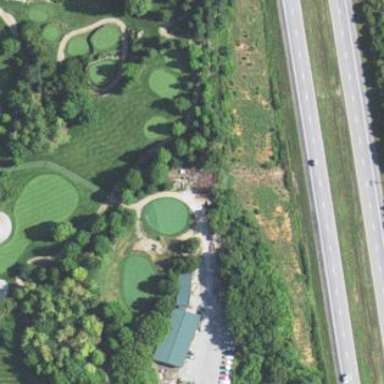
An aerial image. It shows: Rough grassy area used for golf.